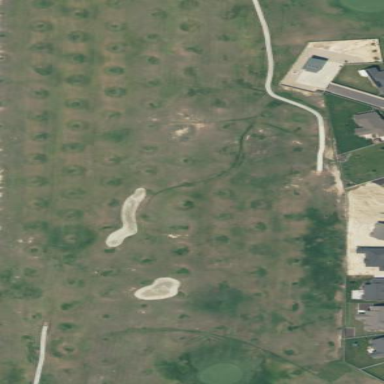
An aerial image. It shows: Well-maintained grass golf fairway that is regularly mowed.